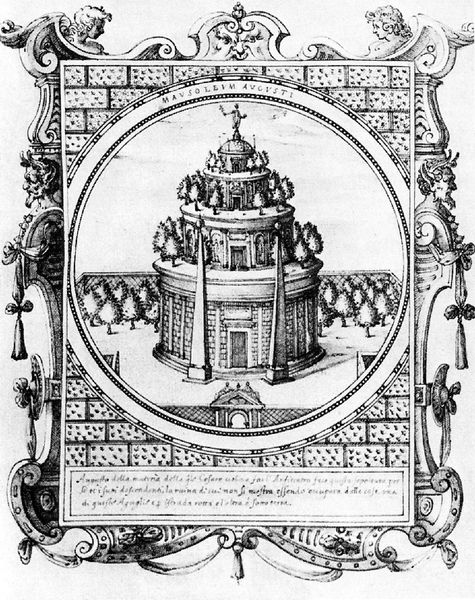
Titel: Augustus Mausoleum; Zeichnung aus: “Disegni de le ruine di Roma e come anticamente erono”
Künstler: E. Du Pérac
Schlagwörter: bäume, landschaft, köpfe, säulen, gebäude, haus, architektur, rahmen, rund, turm, engel, garten, statue, mauer, grafik, kuppel, ornamente, traum, obelisk, putti, viereck, quasten, poliphili, hypnerotomachia